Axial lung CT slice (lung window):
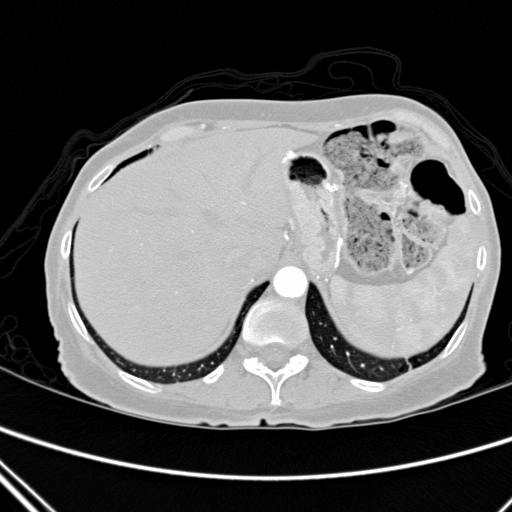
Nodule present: no